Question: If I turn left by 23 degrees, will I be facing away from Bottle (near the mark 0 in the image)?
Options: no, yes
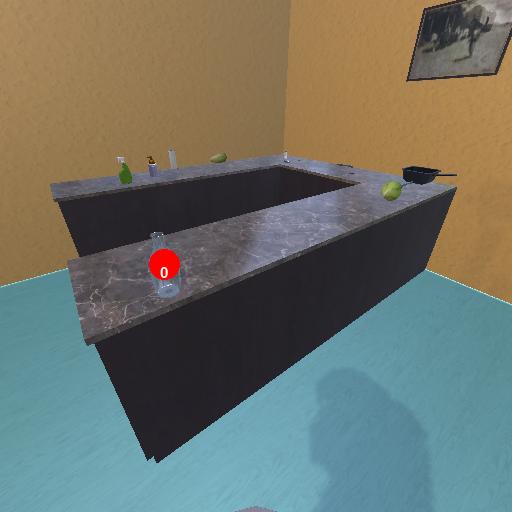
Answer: no